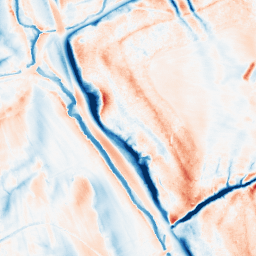
Category: classical
Decomposition family: gaussian_anisotropic
Decomposition parameters: sigma_x: 10
sigma_y: 2
Upsampling method: quintic
Upsampling parameters: scale: 4
Upsampling scale: 4